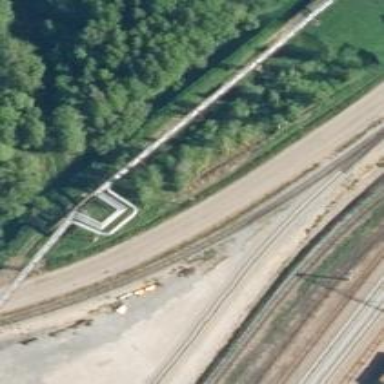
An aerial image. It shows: Wedge is used for the railway derail.